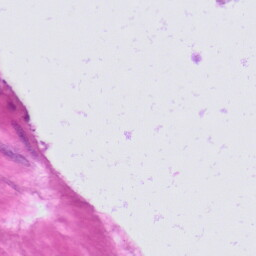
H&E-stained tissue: Prostate